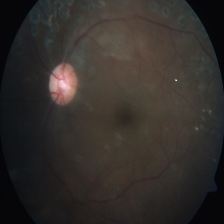
Diabetic retinopathy grade: Severe